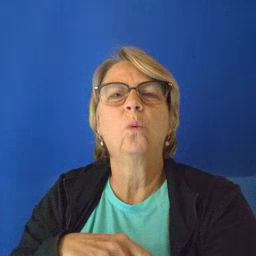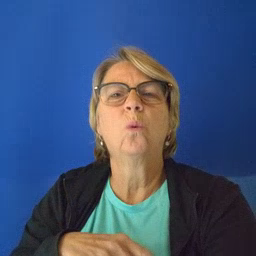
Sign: cloud